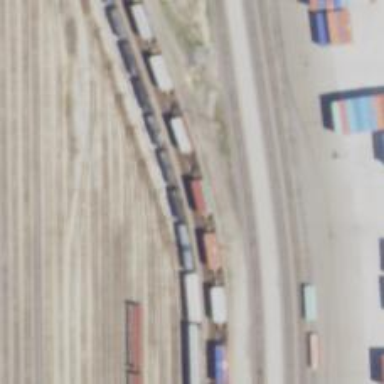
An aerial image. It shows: Railway track.